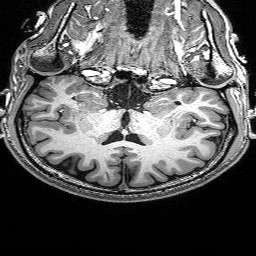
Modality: T1w
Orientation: sagittal